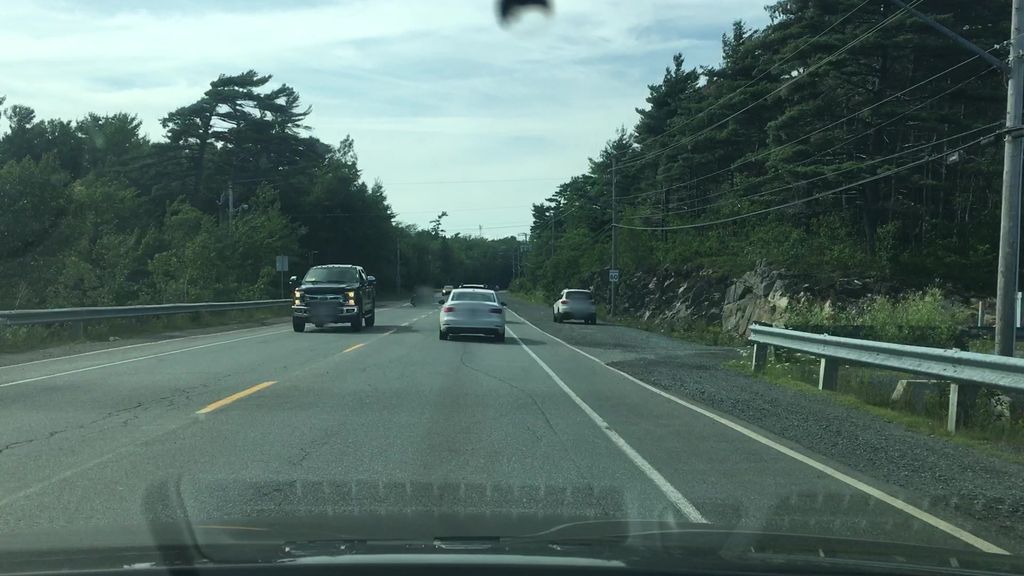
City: halifax